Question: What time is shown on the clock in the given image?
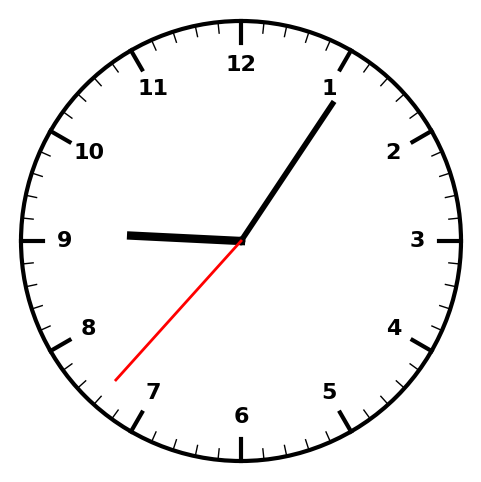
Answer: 09:05:37